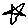
Label: star